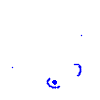
Particle: pion